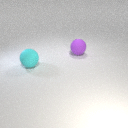
large cyan rubber sphere to the left of large purple rubber sphere